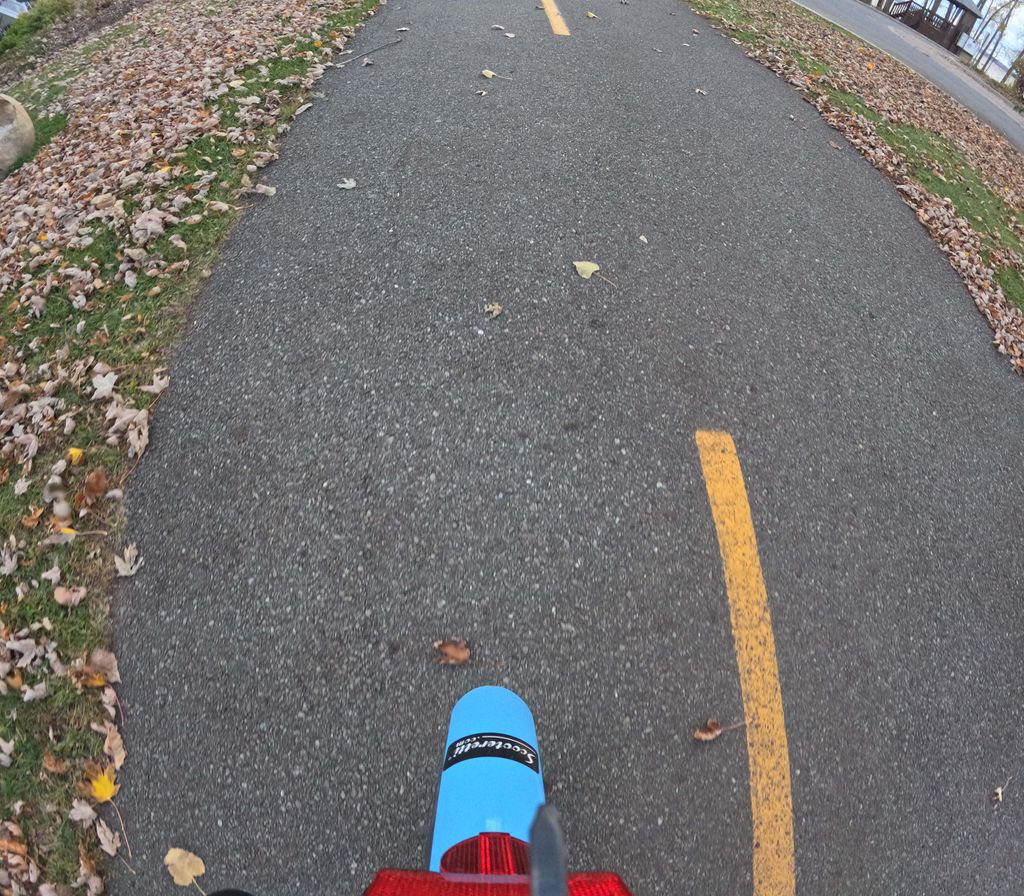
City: ottawa-gatineau